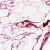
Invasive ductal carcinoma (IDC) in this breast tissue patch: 0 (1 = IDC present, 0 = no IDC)